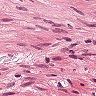
Metastatic tissue present: no